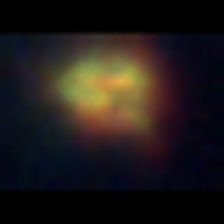
Taxon: NanoPlankton
Group: Other